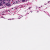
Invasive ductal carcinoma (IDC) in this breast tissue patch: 0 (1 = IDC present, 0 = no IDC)